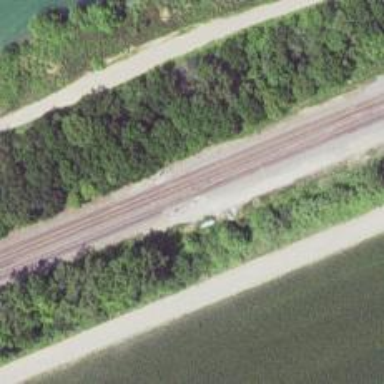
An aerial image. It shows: Railway track.